Question: I have an android game which loads a list of 'games' the user has against his friends. Similar to the "game words with friends"

To recreate this type of view, I originally used a listview, but because there different elements, ie, games, sections (their move - your move) etc, I don't think I can do this kind of layout with purely a listview?
Has anyone done something similar? I might just use a scroll view and build up the layout dynamically, but my worry is that if a user has many games, performance will suffer.
Can anyone advise?
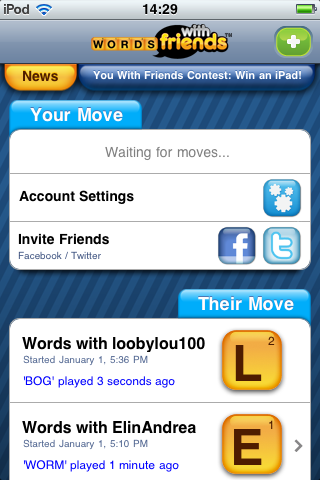
Answer: You should override the 'getView()' method in your listview adapter.
It's responsible for displaying each item's layout. You will be able to do there something like:
'''
if(position == YOUR_MOVE_POSITION) {
// here hide ordinary elements, and set the ones you need to be visible
}
'''
Look here for detailed info: <URL>
This method is in your adapter class (which you use to populate the 'ListView', so you need to Override it with the code like below:
'''
public View getView(int position, View convertView, ViewGroup parent) {
final View v;
if(position == 1) { // here come instructions for 'header' no.1
v = createViewFromResource(position, convertView, parent, mResource);
// the widget you want to show in header:
ImageView yourMoveImage = (ImageView) v.findViewById(R.id.your_move);
// and here come widgets you don't want to show in headers:
ImageView otherWidget = (ImageView) v.findViewById(R.id.other_widget);
// then you set the visibility:
yourMoveImage.setVisibility(View.VISIBLE); // here is the key
otherWidget.setVisibility(View.GONE); // it may also be View.INVISIBLE (look up the official docs for details)
} else {
if(position == 5){ // here come instructions for 'header' no.1
v = createViewFromResource(position, convertView, parent, mResource);
// the widget you want to show in header:
ImageView theirMoveImage = (ImageView) v.findViewById(R.id.their_move);
// and here come widgets you don't want to show in headers:
ImageView otherWidget = (ImageView) v.findViewById(R.id.other_widget);
// then you set the visibility:
yourMoveImage.setVisibility(View.VISIBLE); // here is the key
otherWidget.setVisibility(View.GONE); // it may also be View.INVISIBLE (look up the official docs for details)
} else {
// if it is the regular item, just show it as desribed in your XML:
v = createViewFromResource(position, convertView, parent, mResource);
}
}
return v;
}
'''